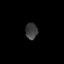
Tissue: skin
Cell type: Epithelial cells
Senescence score: 0.2618
Nuclear area (px): 196
Mean DAPI intensity: 58.995